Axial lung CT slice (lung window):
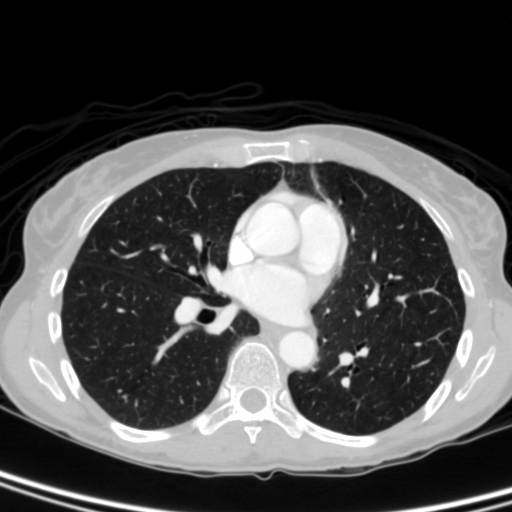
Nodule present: no